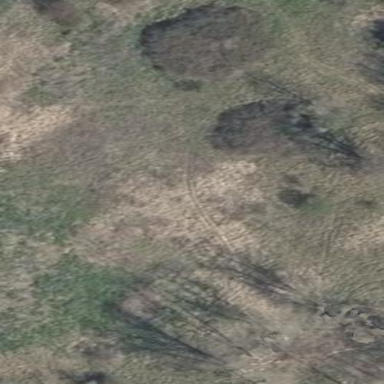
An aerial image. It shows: Area covered with grass.